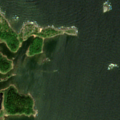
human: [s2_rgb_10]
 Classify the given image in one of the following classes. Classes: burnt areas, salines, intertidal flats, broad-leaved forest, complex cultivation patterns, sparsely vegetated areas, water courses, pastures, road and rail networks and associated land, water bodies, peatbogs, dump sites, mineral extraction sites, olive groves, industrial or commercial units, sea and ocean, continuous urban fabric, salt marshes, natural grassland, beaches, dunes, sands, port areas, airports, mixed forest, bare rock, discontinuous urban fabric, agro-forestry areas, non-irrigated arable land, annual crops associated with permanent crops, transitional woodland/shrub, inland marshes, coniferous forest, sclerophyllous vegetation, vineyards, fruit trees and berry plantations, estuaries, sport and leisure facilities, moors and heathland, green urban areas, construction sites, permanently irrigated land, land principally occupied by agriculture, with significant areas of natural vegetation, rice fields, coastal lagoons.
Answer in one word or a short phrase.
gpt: mixed forest, sea and ocean